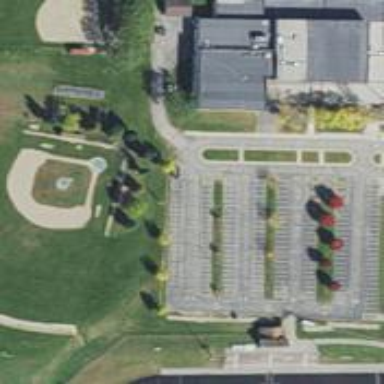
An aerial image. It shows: School.